Aerial crown-view tile of a tropical tree (Barro Colorado Island, Panama), acquired 20250317:
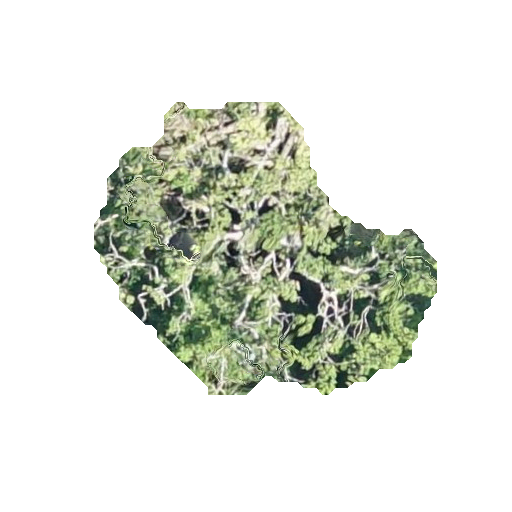
Species: Cecropia insignis
GBIF accepted scientific name: Cecropia insignis
Crown area: 98.954 m²